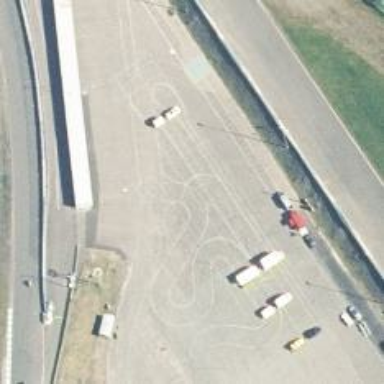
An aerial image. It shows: Karting raceway for sports activities.